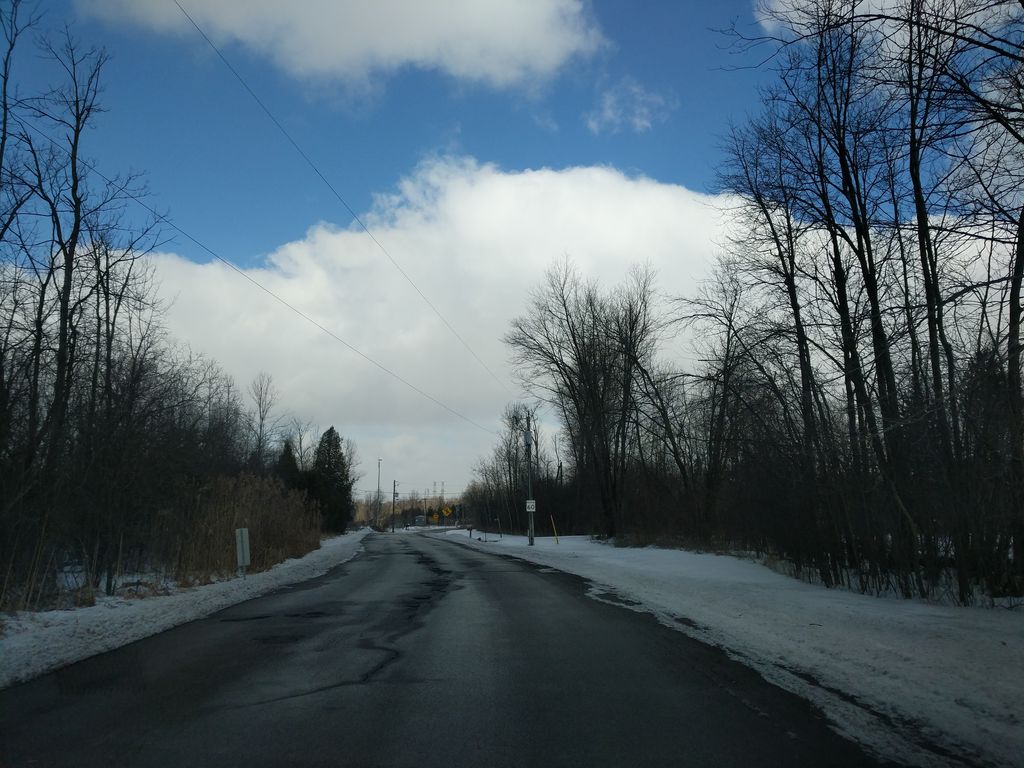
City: toronto